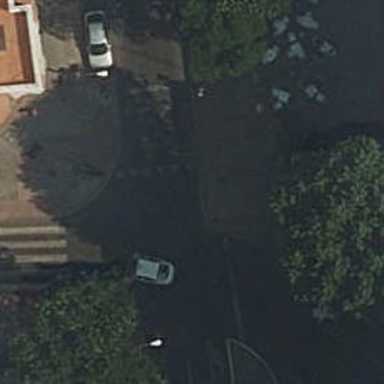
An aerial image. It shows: Road with traffic signals.